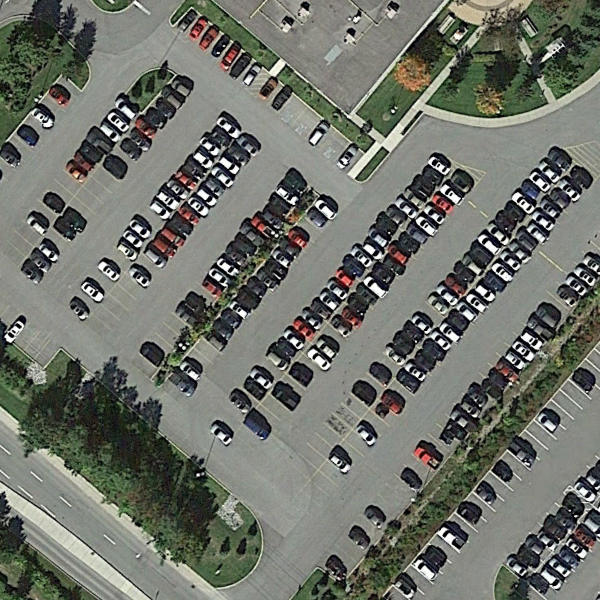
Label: Parking